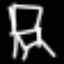
Label: chair